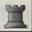
Piece: bR